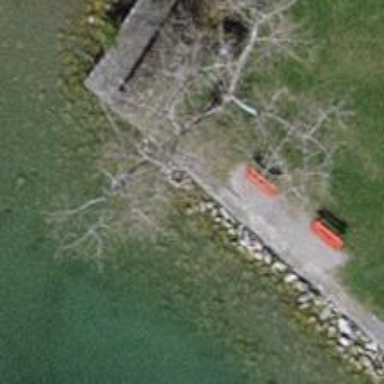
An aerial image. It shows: Red bench.